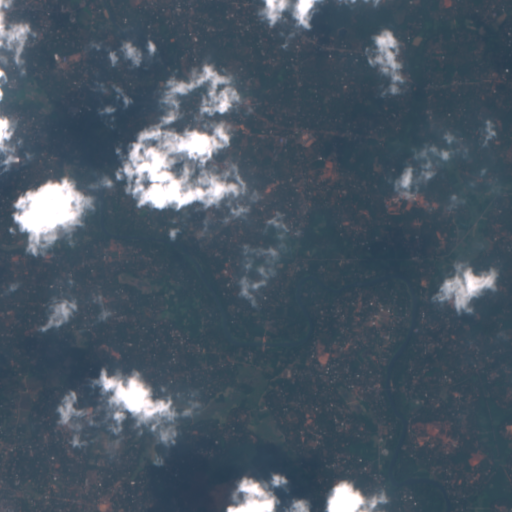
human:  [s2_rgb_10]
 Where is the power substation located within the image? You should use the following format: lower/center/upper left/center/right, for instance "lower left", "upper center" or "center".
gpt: The power substation is located in the upper center of the image.
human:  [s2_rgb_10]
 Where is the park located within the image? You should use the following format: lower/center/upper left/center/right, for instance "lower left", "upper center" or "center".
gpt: There is no park in the image.